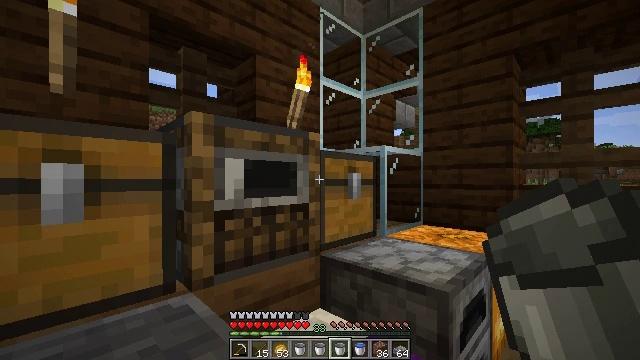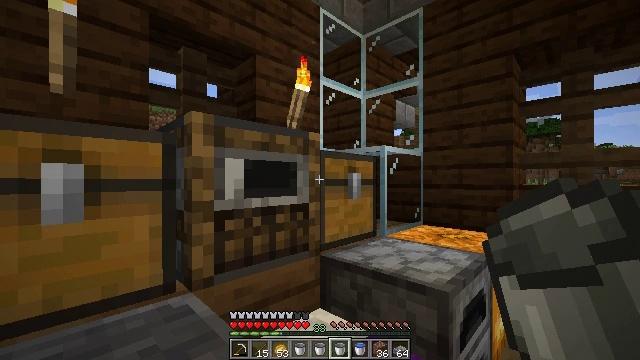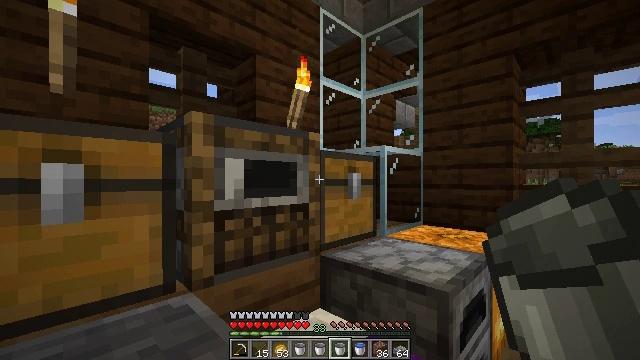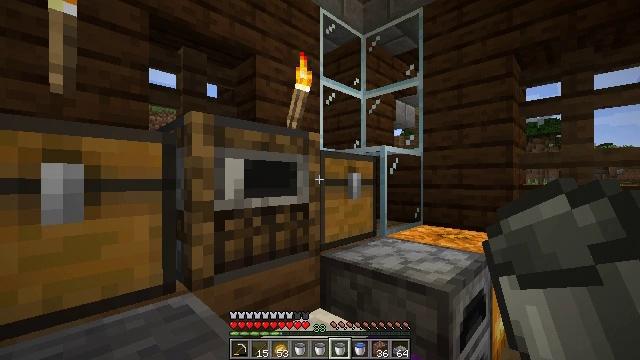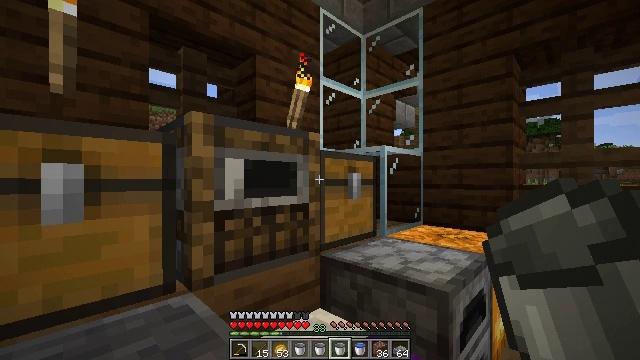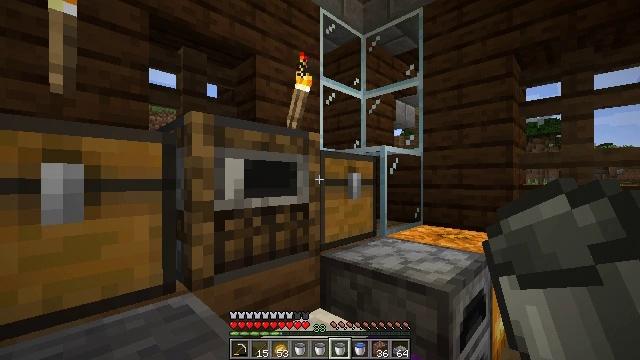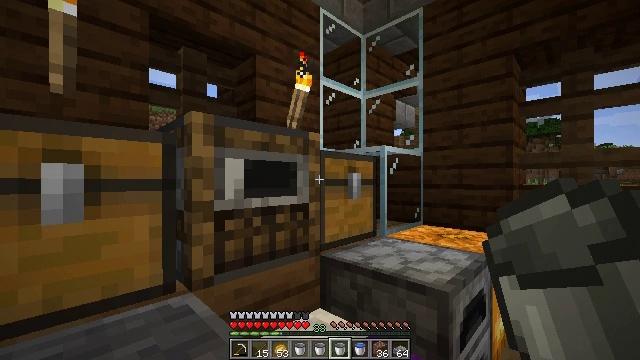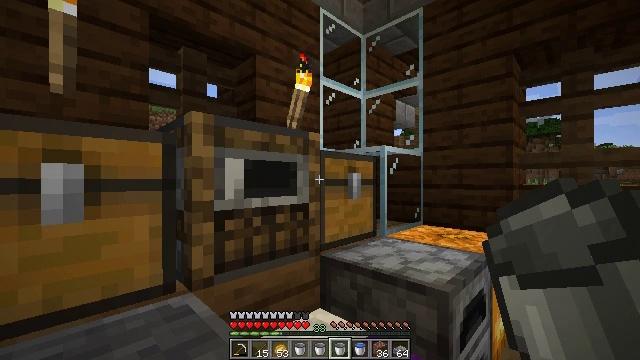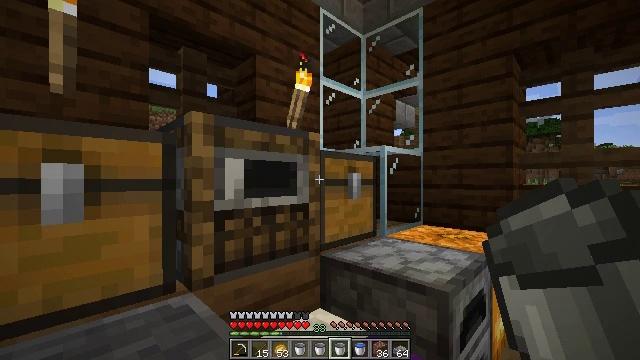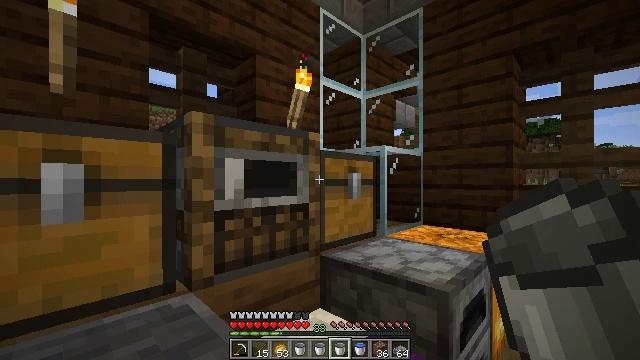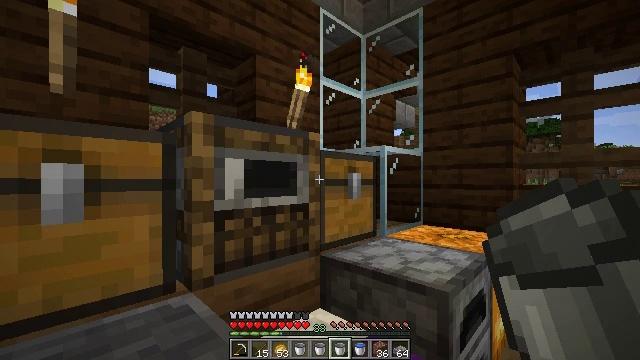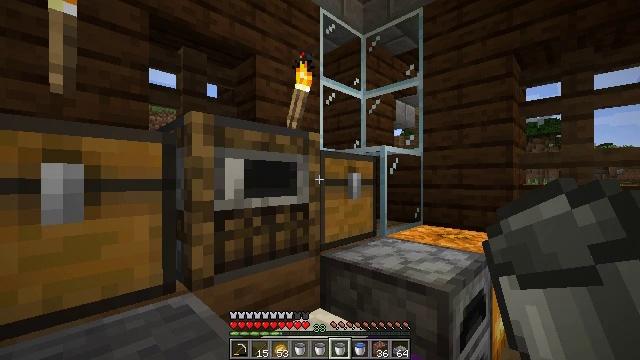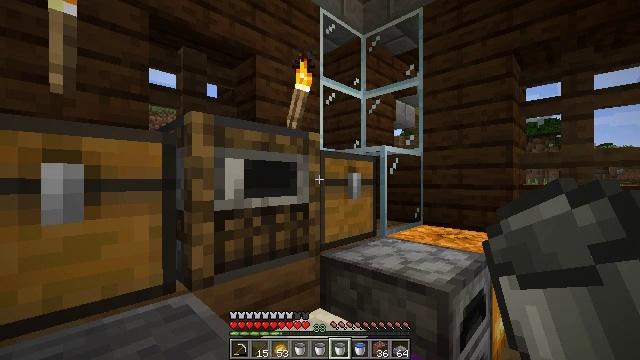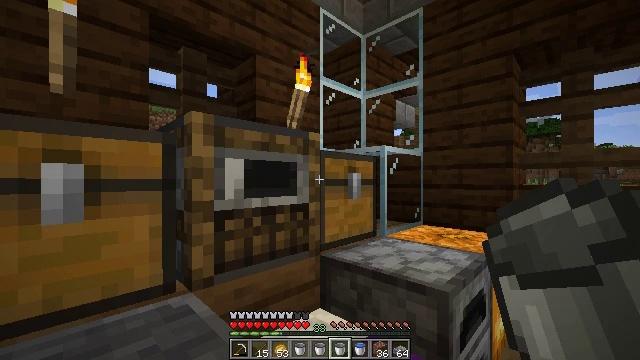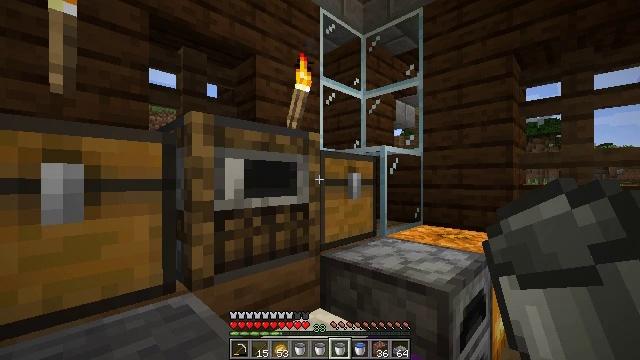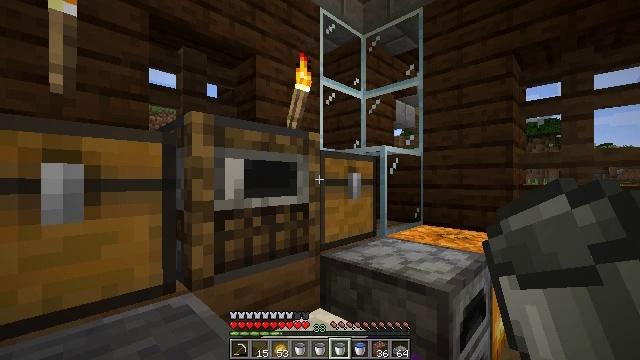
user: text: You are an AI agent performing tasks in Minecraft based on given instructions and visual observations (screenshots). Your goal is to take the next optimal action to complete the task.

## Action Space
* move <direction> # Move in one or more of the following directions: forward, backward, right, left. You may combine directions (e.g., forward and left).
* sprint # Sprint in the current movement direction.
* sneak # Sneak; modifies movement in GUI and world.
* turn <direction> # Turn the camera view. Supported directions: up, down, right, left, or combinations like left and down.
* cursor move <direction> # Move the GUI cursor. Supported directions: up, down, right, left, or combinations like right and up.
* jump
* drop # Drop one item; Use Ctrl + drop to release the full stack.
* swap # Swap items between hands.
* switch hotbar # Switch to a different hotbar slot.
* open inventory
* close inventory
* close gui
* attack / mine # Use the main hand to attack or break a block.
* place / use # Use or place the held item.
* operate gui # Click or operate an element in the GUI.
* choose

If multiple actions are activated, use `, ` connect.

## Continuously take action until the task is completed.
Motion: motion action
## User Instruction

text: Destroy the spruce leaves to get sticks and saplings.
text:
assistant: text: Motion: no_op
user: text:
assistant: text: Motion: no_op
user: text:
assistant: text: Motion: no_op
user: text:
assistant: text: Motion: no_op
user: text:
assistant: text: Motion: no_op
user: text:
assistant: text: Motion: no_op
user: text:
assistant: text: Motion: no_op
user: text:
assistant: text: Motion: no_op
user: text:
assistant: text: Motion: no_op
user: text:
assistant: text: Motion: no_op
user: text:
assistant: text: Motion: no_op
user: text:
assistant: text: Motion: no_op
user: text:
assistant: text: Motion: no_op
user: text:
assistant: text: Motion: no_op
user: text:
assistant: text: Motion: no_op
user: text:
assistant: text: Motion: no_op
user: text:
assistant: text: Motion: no_op
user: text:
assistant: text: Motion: no_op
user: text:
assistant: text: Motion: no_op
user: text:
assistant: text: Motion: no_op
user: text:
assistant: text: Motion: no_op
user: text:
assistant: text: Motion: no_op
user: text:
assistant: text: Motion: no_op
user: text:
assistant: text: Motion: no_op
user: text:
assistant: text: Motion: no_op
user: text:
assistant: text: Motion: no_op
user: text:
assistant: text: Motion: no_op
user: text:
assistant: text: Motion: no_op
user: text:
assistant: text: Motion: no_op
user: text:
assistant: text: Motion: no_op